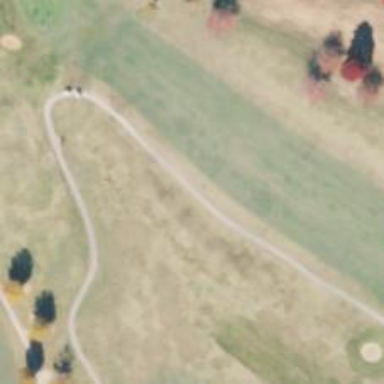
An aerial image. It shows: Service road designated as golf cart path.